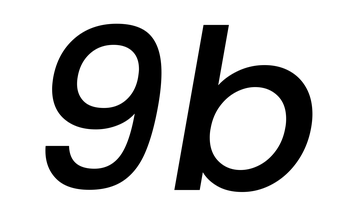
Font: Poppins-MediumItalic